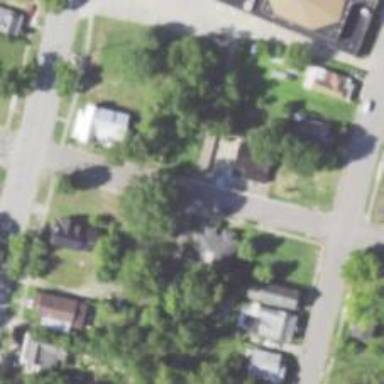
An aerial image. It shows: Alley classified as service road.